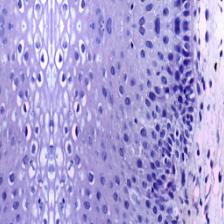
Diagnosis: Normal